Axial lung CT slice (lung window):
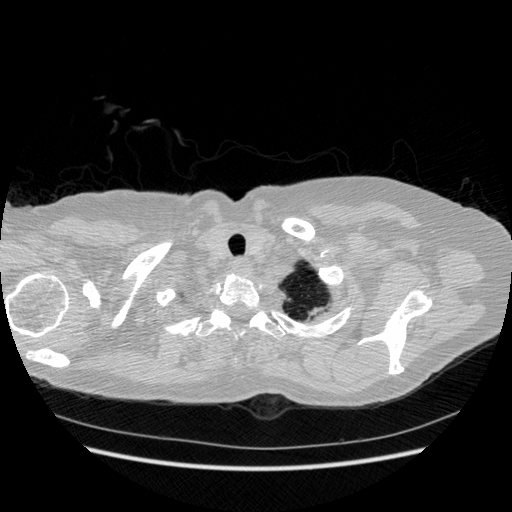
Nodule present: no